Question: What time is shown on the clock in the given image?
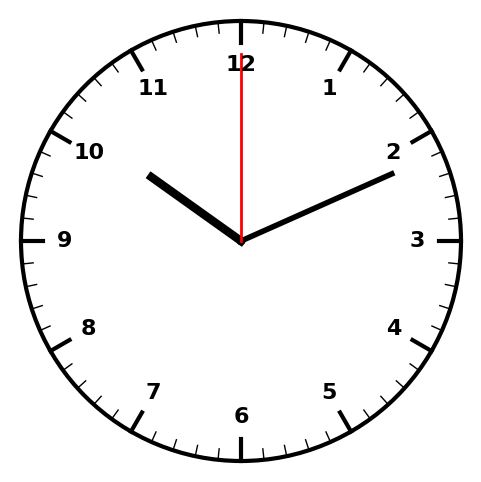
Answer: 10:11:00